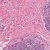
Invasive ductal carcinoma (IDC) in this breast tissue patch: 0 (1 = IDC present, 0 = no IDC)